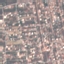
Land use / land cover: Residential